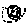
Label: moon